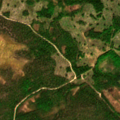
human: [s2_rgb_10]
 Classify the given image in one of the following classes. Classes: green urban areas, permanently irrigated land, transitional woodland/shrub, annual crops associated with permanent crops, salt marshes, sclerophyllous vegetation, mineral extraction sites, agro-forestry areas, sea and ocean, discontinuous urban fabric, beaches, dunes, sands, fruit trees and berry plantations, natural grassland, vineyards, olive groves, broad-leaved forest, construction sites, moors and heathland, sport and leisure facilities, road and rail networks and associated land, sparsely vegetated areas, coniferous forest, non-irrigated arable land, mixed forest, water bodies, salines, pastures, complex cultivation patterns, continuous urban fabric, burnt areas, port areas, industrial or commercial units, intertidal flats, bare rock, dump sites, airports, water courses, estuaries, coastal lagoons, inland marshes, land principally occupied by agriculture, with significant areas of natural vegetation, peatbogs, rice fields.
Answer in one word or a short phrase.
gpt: coniferous forest, mixed forest, transitional woodland/shrub